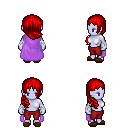
a pixel art fantasy rpg character, female body template, dark elf, purple skin, lavender cape, red pants, red right-swept hairstyle, white cloth bandages, brown slippers, four views (front, back, left, right), 2x2 character sprite sheet, small pixel art, hard edges, no anti-aliasing